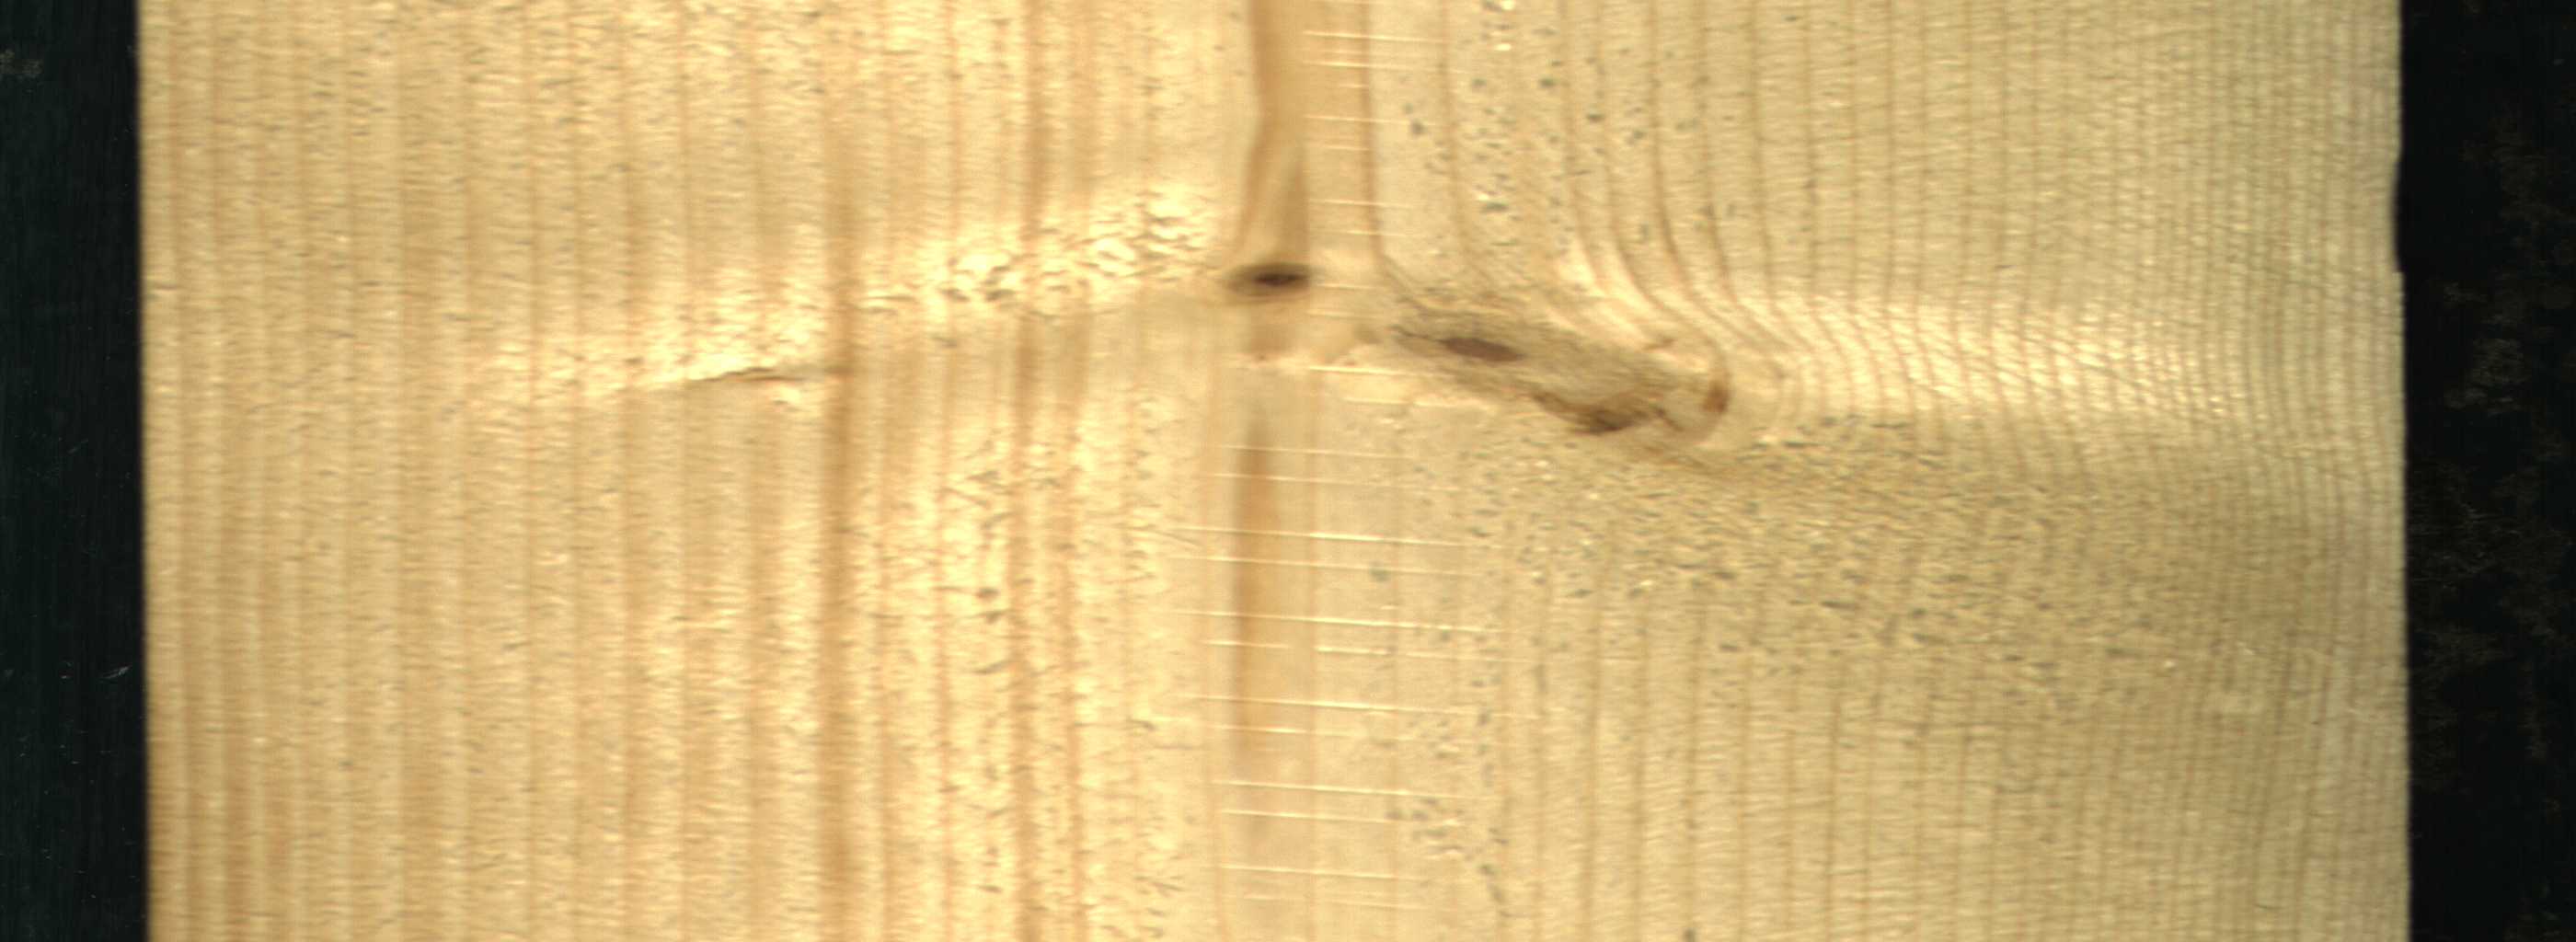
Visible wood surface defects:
Live_Knot
Live_Knot